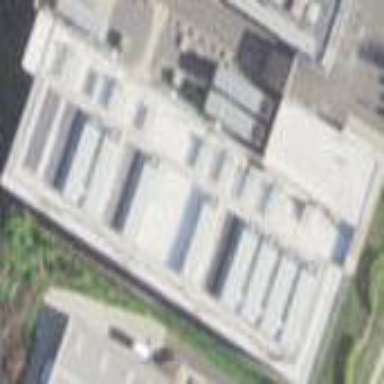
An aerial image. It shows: Data center building.